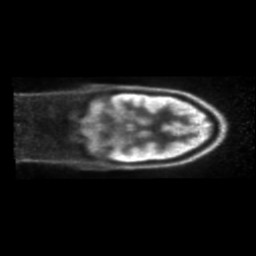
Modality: PET
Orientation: coronal
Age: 32
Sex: female
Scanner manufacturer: siemens